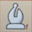
Piece: wB